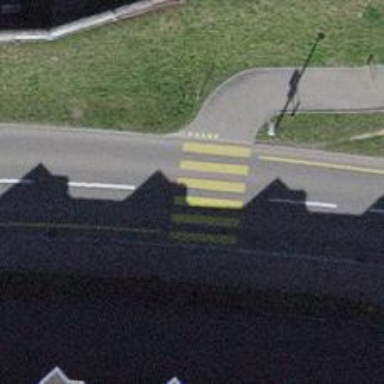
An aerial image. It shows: Marked crossing on the road.